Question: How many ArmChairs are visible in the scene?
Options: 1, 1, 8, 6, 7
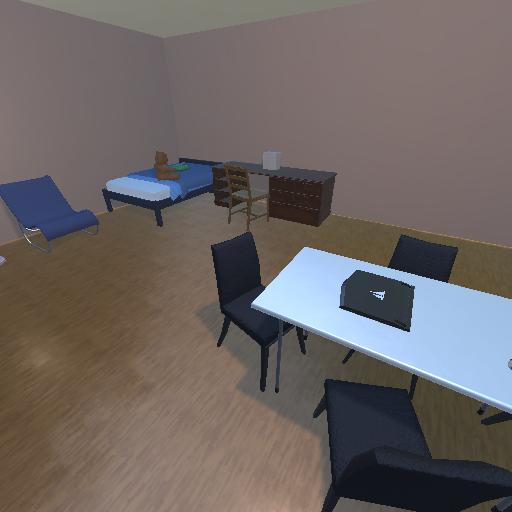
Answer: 1